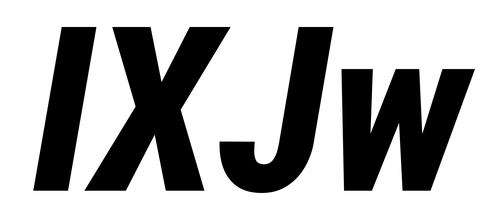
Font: Roboto-Italic_Condensed_ExtraBold_Italic